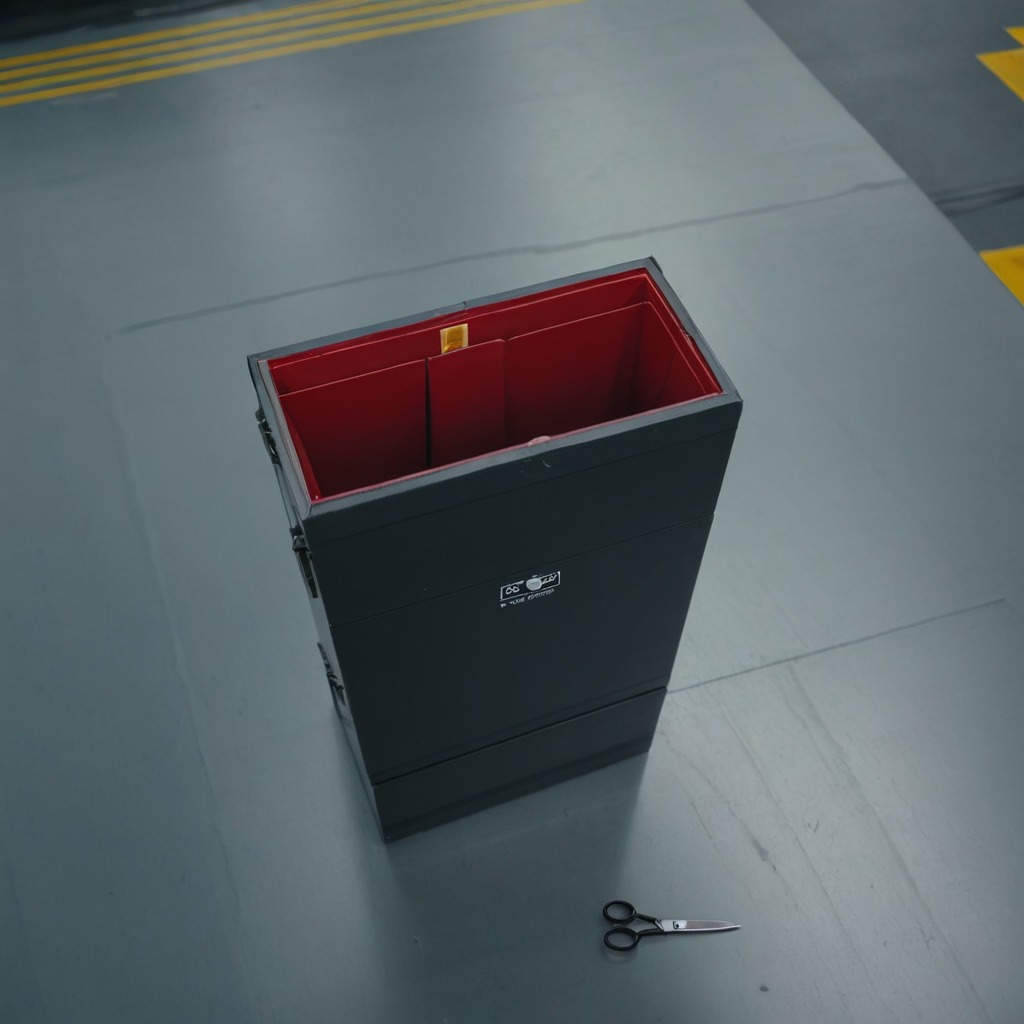
A scissor is lying on the toolbox surface.